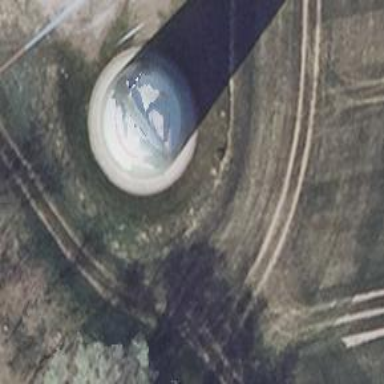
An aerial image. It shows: Wind generator in the form of horizontal axis wind turbine.